Question:
Hi All of you.
I have problem related to Xcode setting.
Currently i am using xcode Version 4.3.2.
When i will install application in any of the device (iPod,iPhone,Ipad) using cable xcode ask question enter username and password repetitively 2 times.
If i don't enter required information then application not install in deceive.
This problem i have faced after update latest version of Xcode. In previous version when i install app in device this problem doesn't occur.
So i want to know that if any setting is required in Xcode for solve this problem.
If any one have idea regarding this share it.
Thank You
Regards,
Keyur Bhalodiya
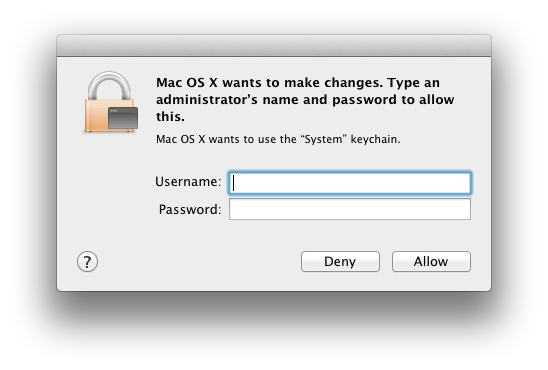
Answer: It asks system user name and system password. This information is related to security purpose. I don't know about previous version, but in new version, it is more important when we want to install or update any software and some more. I think you know the system username and system password. I can give you information about system username. First click on apple icon-->System Preferences ----> User & Groupes-----> then you can see "Full Name", then name of full name is system user name and also see Apple Id, Change password like that. I think it will be helpful to you.